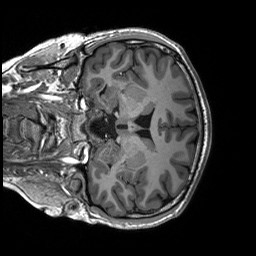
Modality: T1w
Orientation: coronal
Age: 21
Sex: male
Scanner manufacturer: siemens
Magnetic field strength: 3 T
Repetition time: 2.53 s
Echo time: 0.00227 s